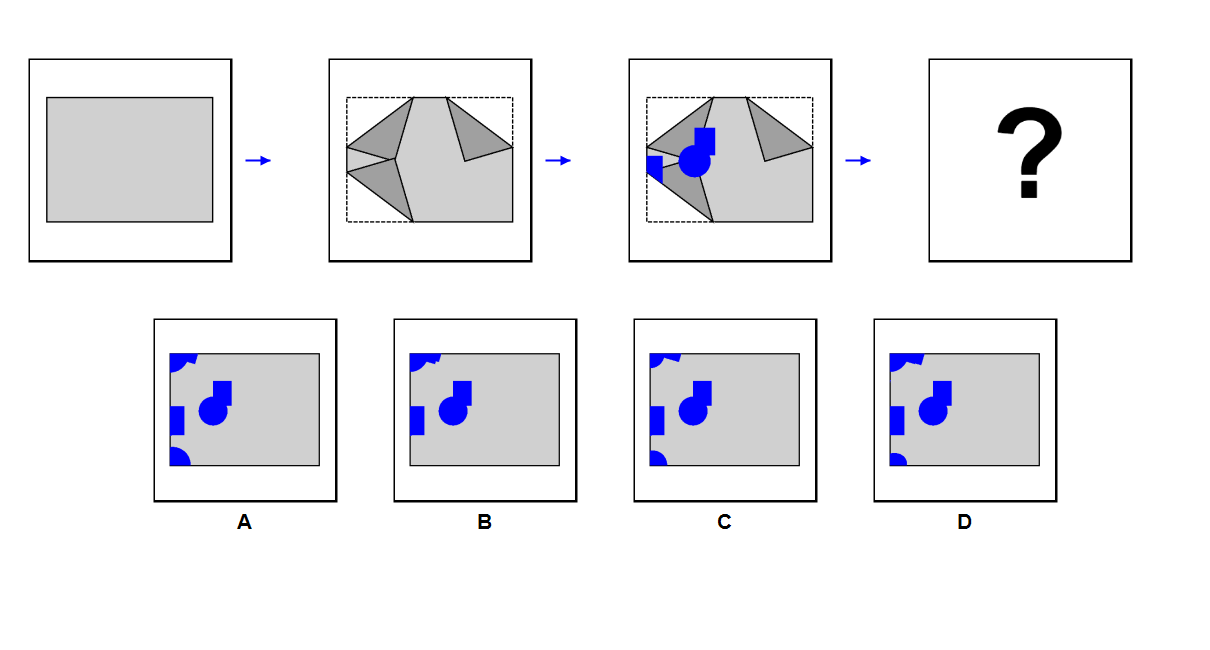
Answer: C